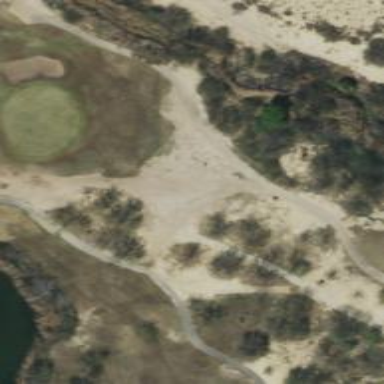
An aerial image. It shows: Path for golf carts.